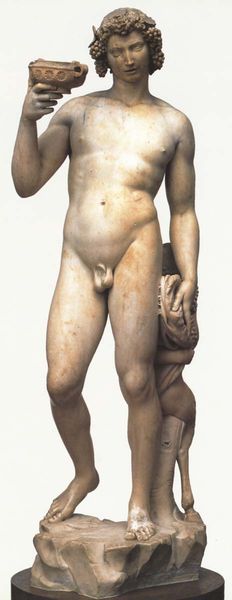
Titel: Bacchus
Künstler: Michelangelo
Institution: Florenz, Bargello
Schlagwörter: akt, mann, nackt, haar, jung, gesicht, schale, sockel, stehen, stein, figur, haare, kelch, stehend, locken, skulptur, statue, trauben, wein, zehen, penis, steht, lockig, jüngling